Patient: sex F, age 62
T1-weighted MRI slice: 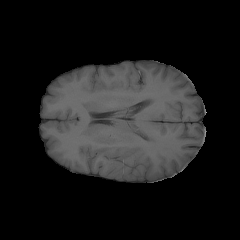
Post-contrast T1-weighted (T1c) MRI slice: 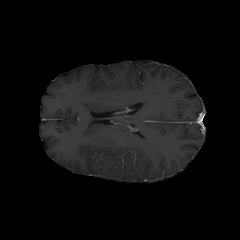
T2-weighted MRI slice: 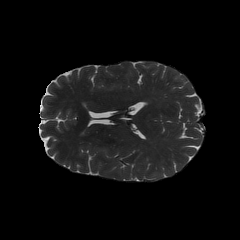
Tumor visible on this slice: no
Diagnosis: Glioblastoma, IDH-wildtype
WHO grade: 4